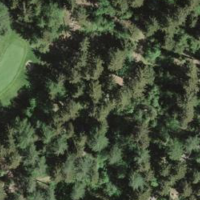
EUNIS habitat code: 43
Species observed at this site:
Corvus corone
Turdus merula
Petasites albus
Turdus philomelos
Fulica atra
Sorbus aucuparia
Lophophanes cristatus
Anas platyrhynchos
Erithacus rubecula
Acer pseudoplatanus
Dendrocopos major
Aythya fuligula
Garrulus glandarius
Periparus ater